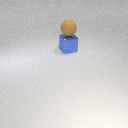
large blue metal cube below large brown rubber sphere